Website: macys
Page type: store-pickup
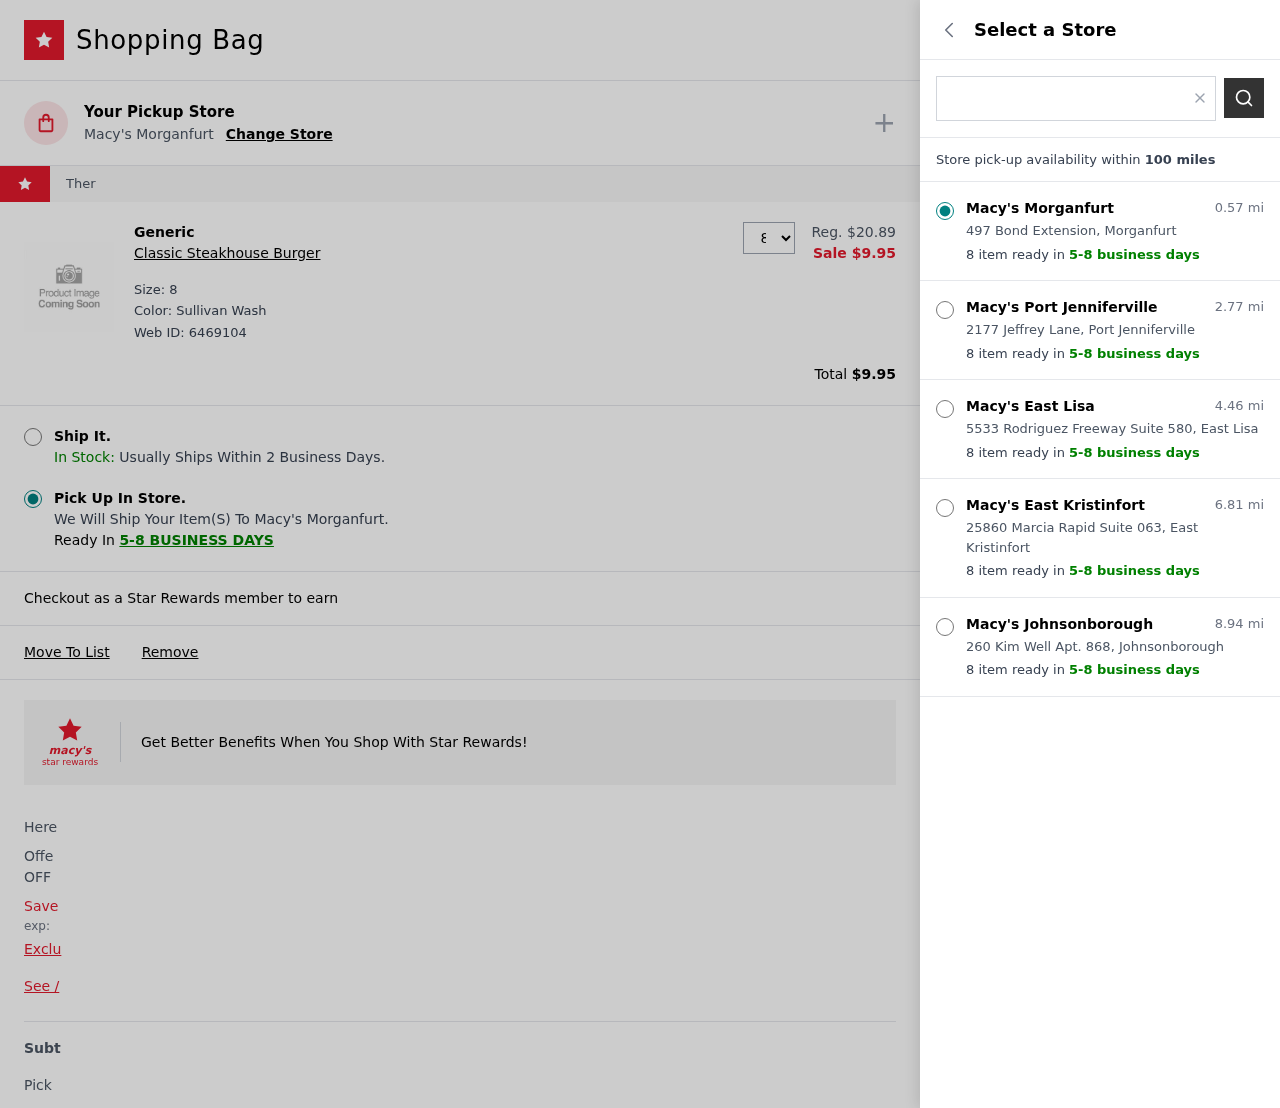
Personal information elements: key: PII_LOCATION1_CITY
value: Morganfurt
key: PII_LOCATION1_STREET
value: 497 Bond Extension
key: PII_LOCATION2_CITY
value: Port Jenniferville
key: PII_LOCATION2_STREET
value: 2177 Jeffrey Lane
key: PII_LOCATION3_CITY
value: East Lisa
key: PII_LOCATION3_STREET
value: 5533 Rodriguez Freeway Suite 580
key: PII_LOCATION4_CITY
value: East Kristinfort
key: PII_LOCATION4_STREET
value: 25860 Marcia Rapid Suite 063
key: PII_LOCATION5_CITY
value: Johnsonborough
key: PII_LOCATION5_STREET
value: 260 Kim Well Apt. 868
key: PII_POSTCODE
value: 59590
Product elements: key: PRODUCT1_BRAND
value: Generic
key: PRODUCT1_NAME
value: Classic Steakhouse Burger
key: PRODUCT1_PRICE
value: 9.95
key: PRODUCT1_QUANTITY
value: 8
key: PRODUCT1_ORIGINAL_PRICE
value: $20.89
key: PRODUCT1_WEB_ID
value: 6469104
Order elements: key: ORDER_TOTAL
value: $9.95
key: ORDER_DELIVERY_DATE
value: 5-8 business days
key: ORDER_DELIVERY_DATE
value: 5-8 BUSINESS DAYS
Search elements: key: SEARCH_LOCATION
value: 59590